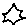
Label: star